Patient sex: F
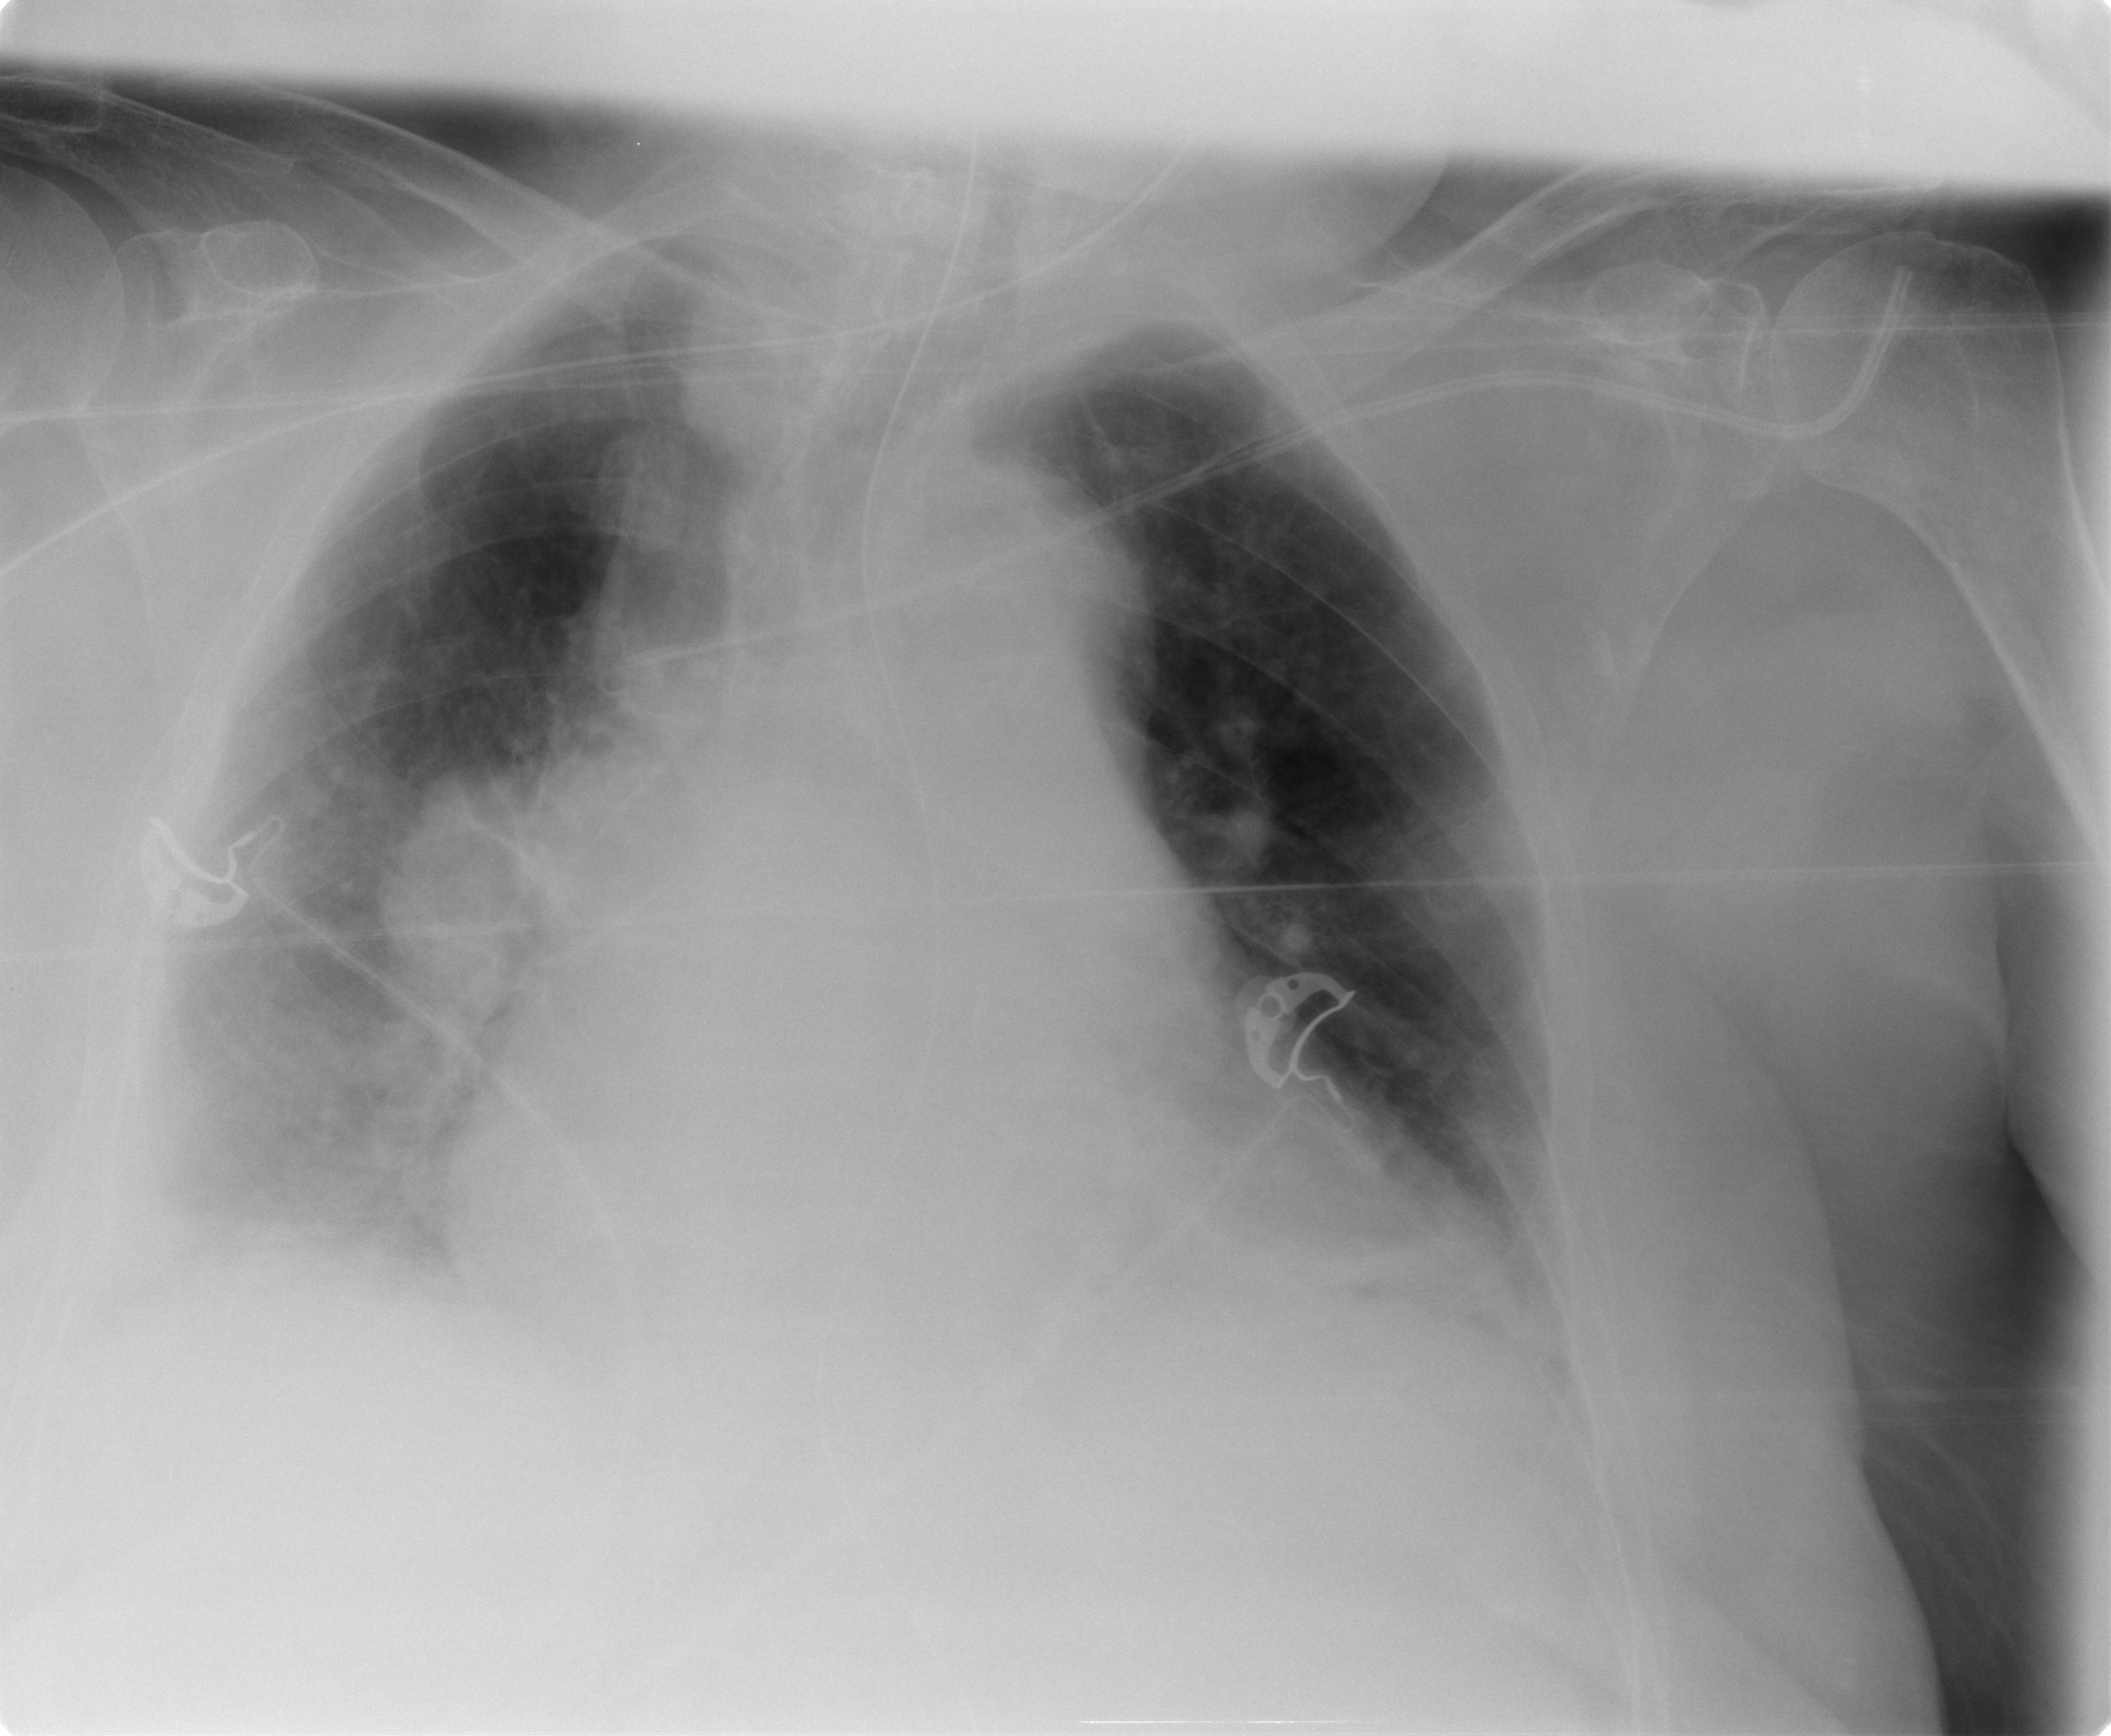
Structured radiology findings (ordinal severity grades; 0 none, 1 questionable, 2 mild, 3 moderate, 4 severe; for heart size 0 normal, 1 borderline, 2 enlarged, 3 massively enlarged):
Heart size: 2
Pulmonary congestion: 0
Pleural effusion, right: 2
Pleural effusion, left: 0
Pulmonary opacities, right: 1
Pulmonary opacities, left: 0
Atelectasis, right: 2
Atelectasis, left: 2